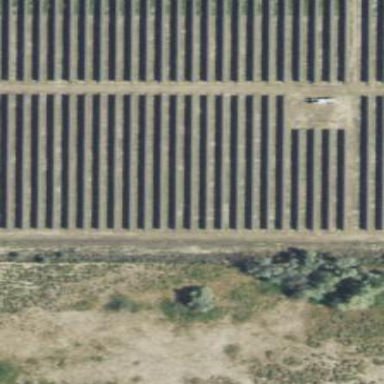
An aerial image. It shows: Solar power generator using photovoltaic method with solar photovoltaic panel types.